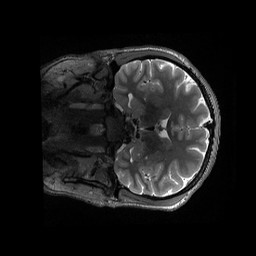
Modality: T2w
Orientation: coronal
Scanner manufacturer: siemens
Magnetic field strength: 3 T
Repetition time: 3.2 s
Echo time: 0.564 s